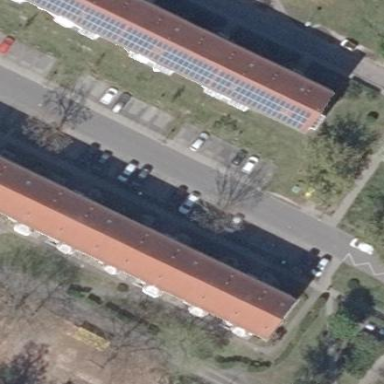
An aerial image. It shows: Gabled apartments building with red roof made of roof tiles.